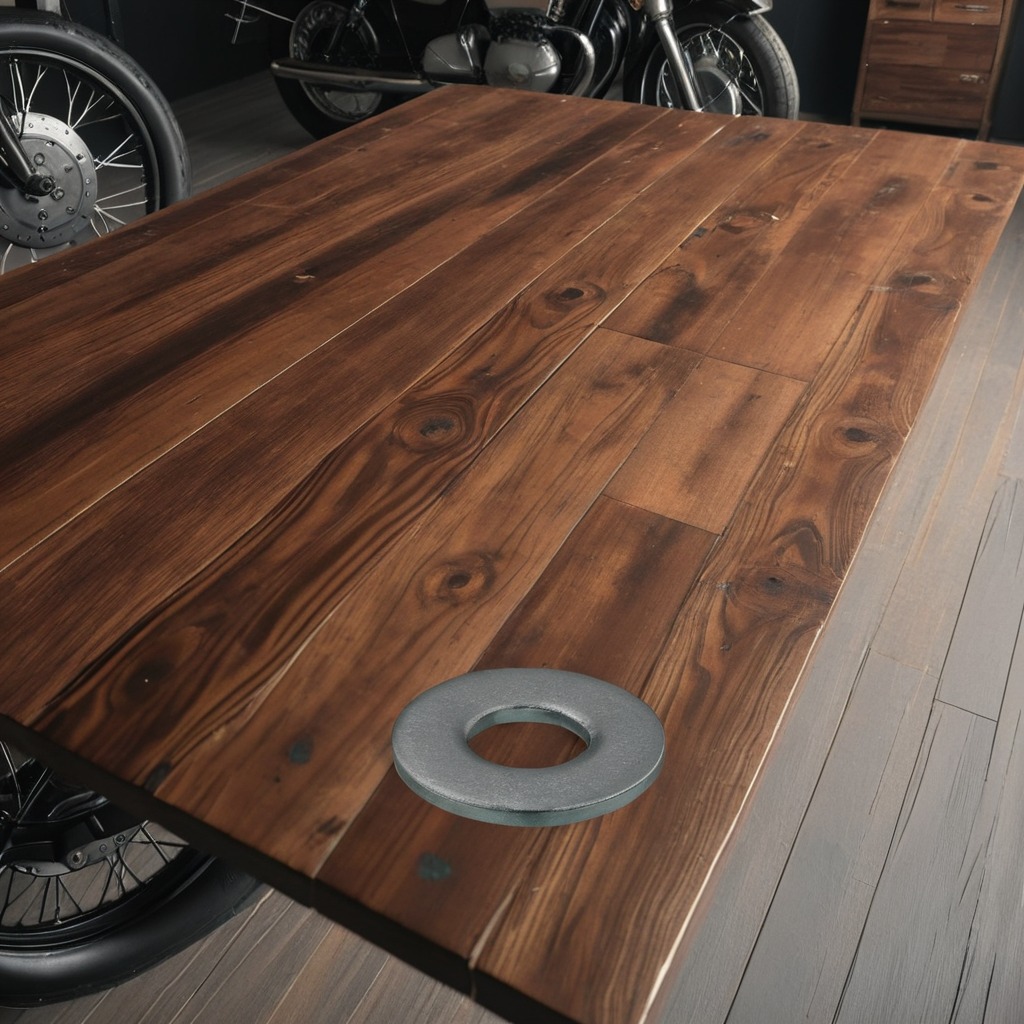
A flat metal washer is lying on an oil-spilled wooden table in a vintage motorcycle garage.